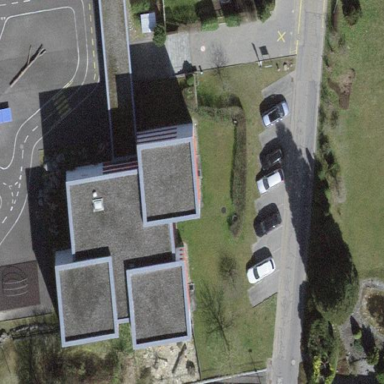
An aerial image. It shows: School building.